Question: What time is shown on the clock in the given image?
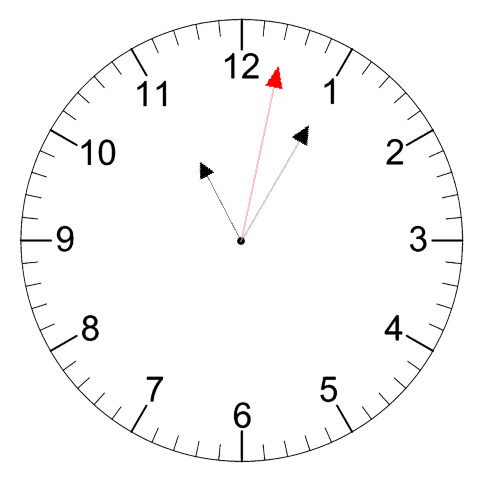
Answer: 11:05:02